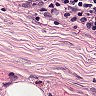
Metastatic tissue present: no